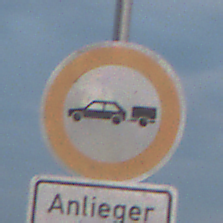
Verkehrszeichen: VerbotPersonenkraftwagenMitAnhaenger
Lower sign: PersonengruppenFrei1
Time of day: SunriseSunset
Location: Outdoor (Nature)
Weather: PartlyCloudy
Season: NotSpecified
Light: Natural